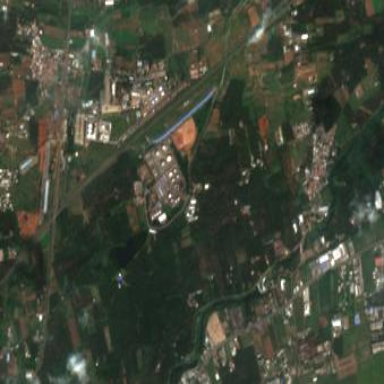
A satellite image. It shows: Industrial area dedicated to oil storage.